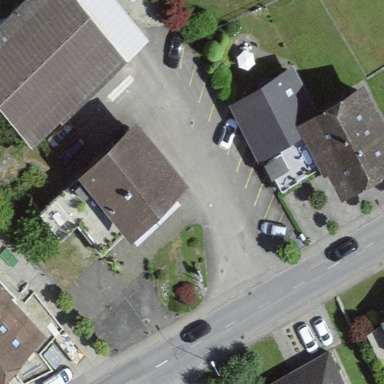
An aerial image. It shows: Detached building.